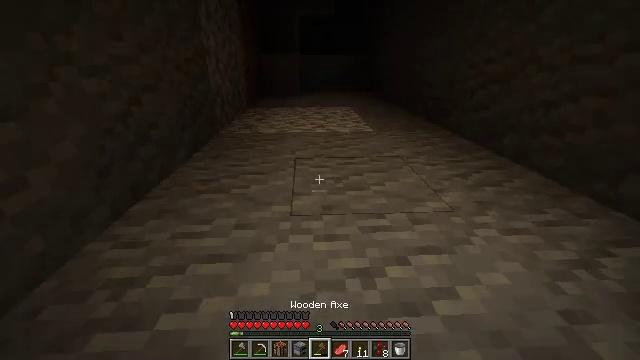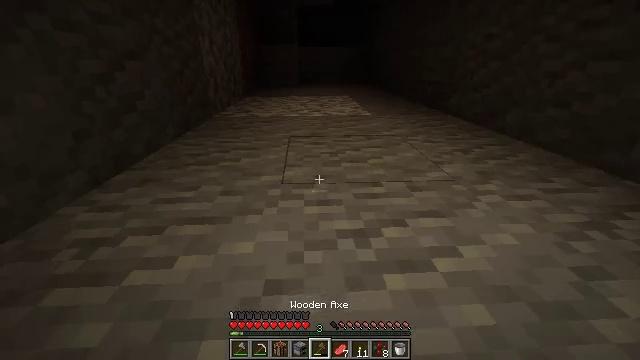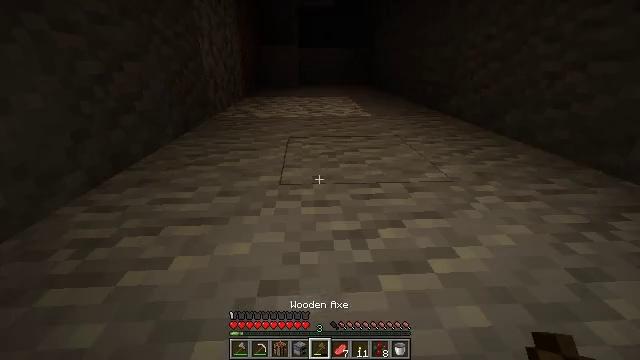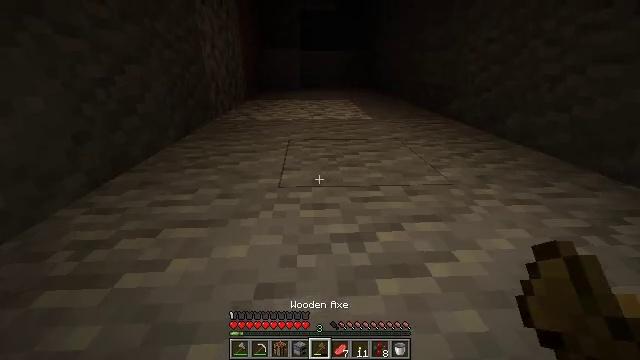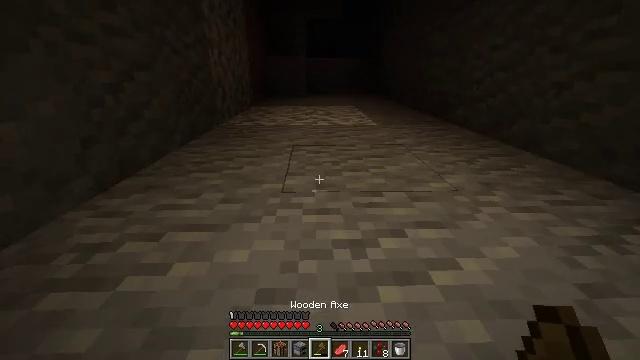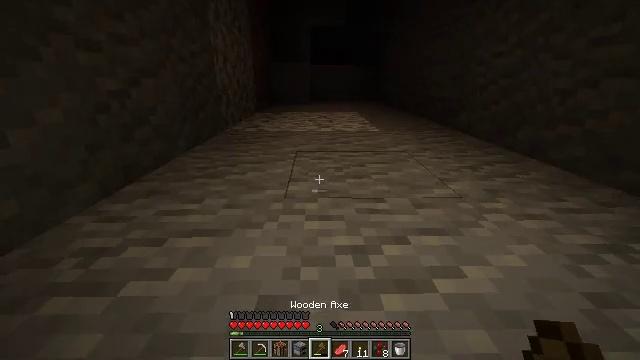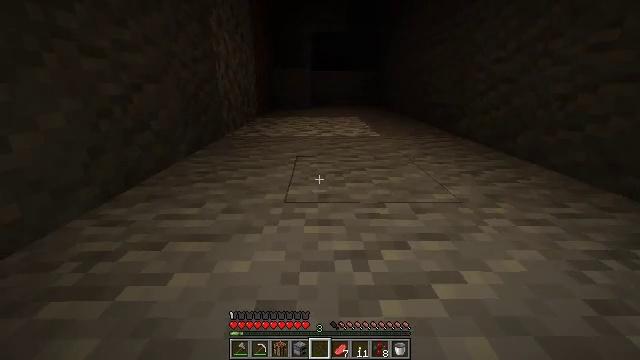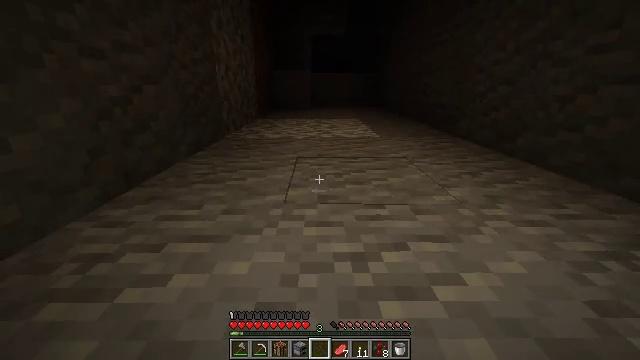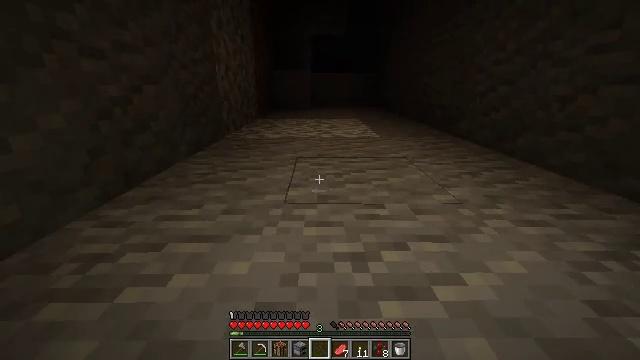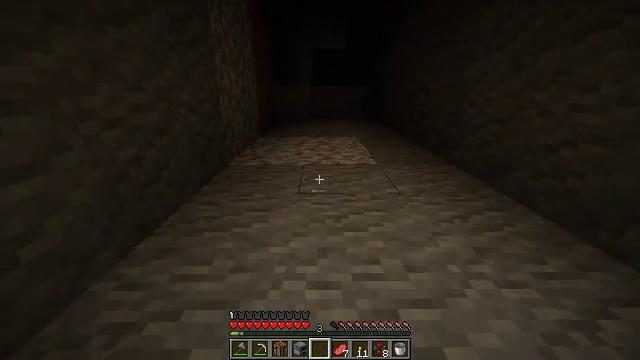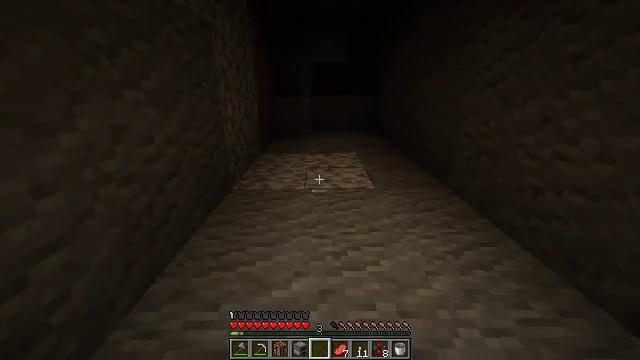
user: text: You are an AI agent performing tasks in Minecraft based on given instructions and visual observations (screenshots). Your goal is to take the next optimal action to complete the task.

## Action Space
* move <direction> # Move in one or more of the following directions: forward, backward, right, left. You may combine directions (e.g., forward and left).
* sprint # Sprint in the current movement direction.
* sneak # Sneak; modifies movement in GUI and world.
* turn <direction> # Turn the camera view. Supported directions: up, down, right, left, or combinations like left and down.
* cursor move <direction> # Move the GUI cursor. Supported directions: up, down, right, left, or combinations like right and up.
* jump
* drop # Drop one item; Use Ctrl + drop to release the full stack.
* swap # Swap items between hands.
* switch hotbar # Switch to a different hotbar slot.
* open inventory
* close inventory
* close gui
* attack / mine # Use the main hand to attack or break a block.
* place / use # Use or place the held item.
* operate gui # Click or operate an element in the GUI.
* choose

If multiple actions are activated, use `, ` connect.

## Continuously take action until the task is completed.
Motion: motion action
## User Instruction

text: Remove a wooden axe from the inventory.
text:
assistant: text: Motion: move forward
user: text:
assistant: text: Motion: move forward
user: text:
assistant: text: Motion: move forward
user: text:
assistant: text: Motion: move forward, turn left and up
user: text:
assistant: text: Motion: move forward, turn up
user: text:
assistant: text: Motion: move forward, turn up, drop
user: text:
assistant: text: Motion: move forward, drop
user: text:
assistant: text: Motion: move forward, drop
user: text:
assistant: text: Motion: move forward, jump, drop
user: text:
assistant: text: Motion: move forward, jump
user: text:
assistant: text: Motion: jump